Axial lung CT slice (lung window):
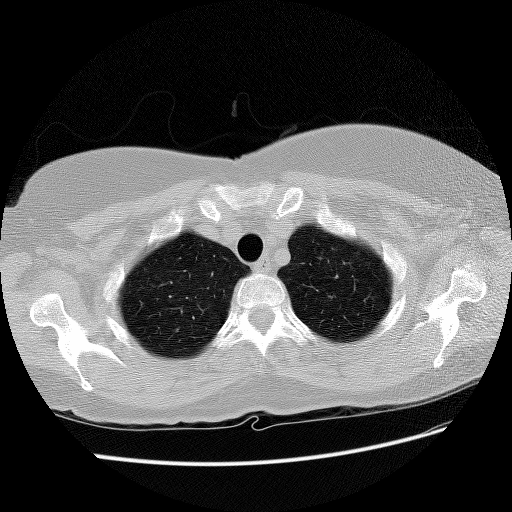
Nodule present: no